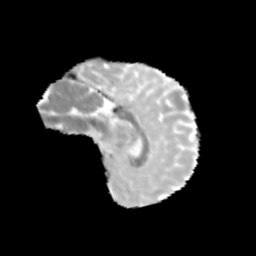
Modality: MD
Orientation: sagittal
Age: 13
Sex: male
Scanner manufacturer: siemens
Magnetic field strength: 3 T
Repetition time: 3.8 s
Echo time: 0.07 s